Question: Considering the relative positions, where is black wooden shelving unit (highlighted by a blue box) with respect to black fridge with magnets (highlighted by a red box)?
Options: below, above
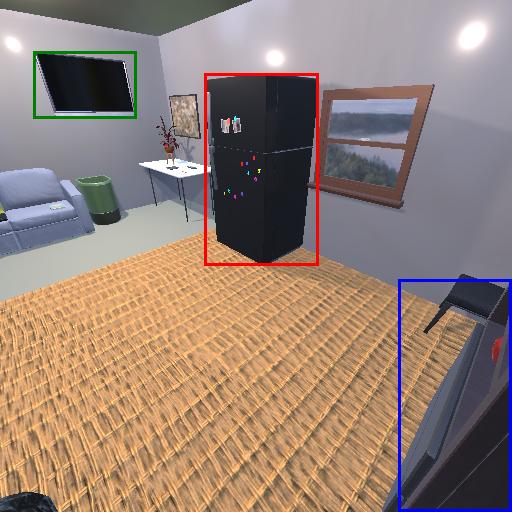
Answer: below